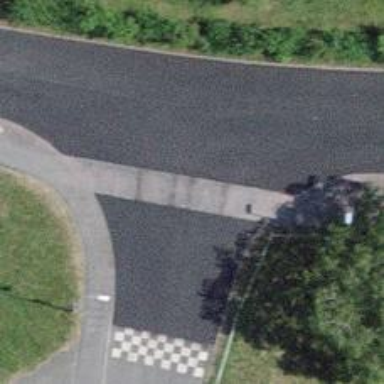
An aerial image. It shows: Unmarked crossing on the road.